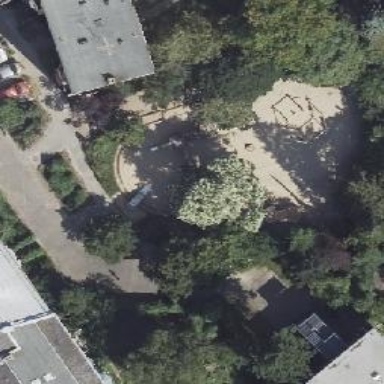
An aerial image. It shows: Playground featuring climbing frame.